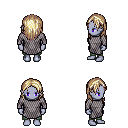
a pixel art fantasy rpg character, female body template, dark elf, purple skin, chain mail, teal pants, white blonde long hairstyle, four views (front, back, left, right), 2x2 character sprite sheet, small pixel art, hard edges, no anti-aliasing